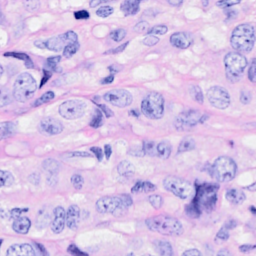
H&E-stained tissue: Breast